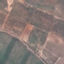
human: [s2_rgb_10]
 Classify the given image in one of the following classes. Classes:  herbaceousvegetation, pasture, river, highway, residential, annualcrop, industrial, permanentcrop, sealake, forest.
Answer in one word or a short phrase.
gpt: PermanentCrop